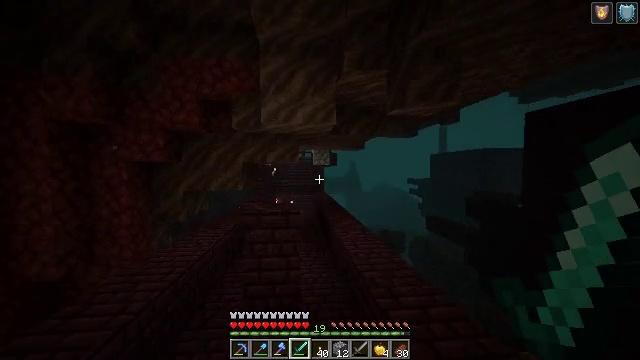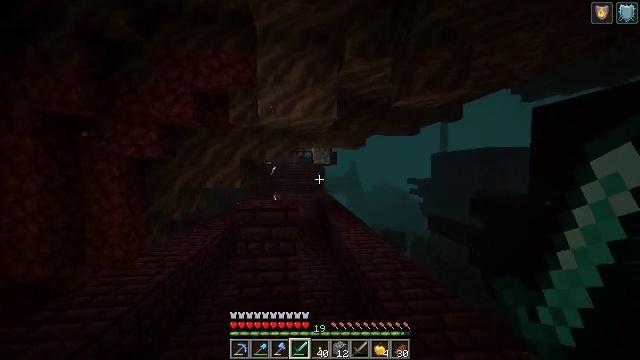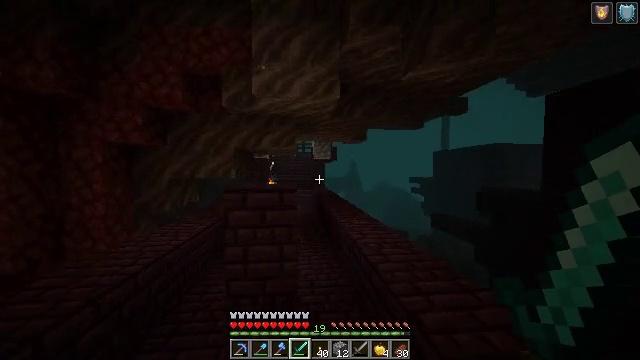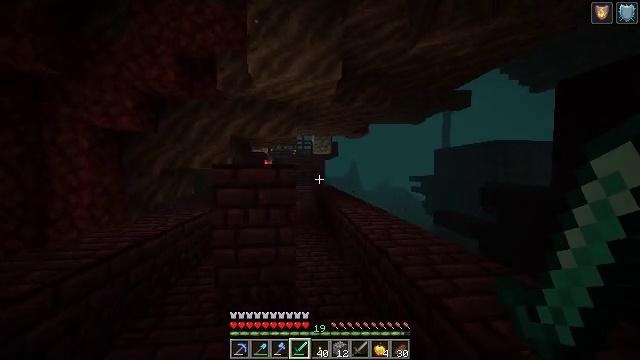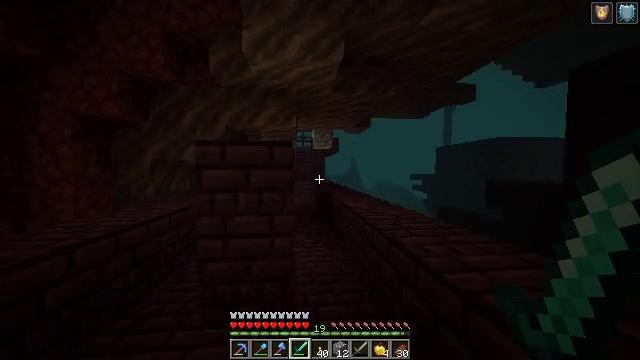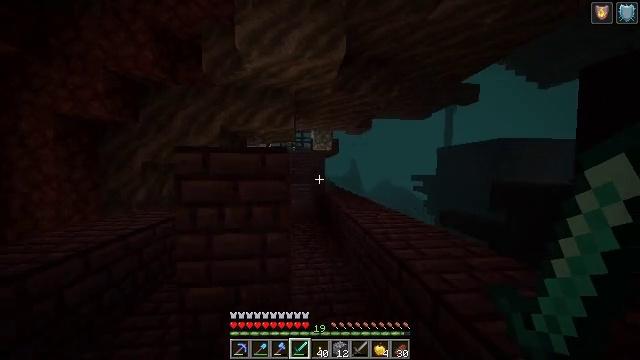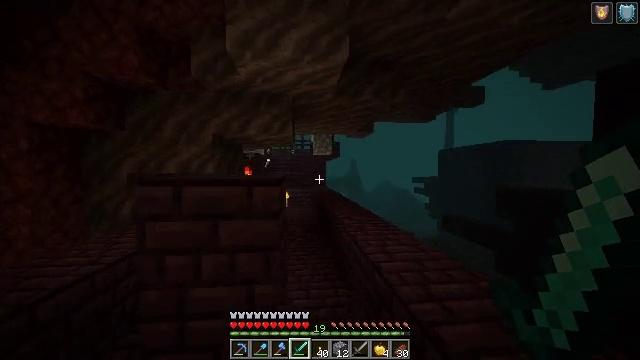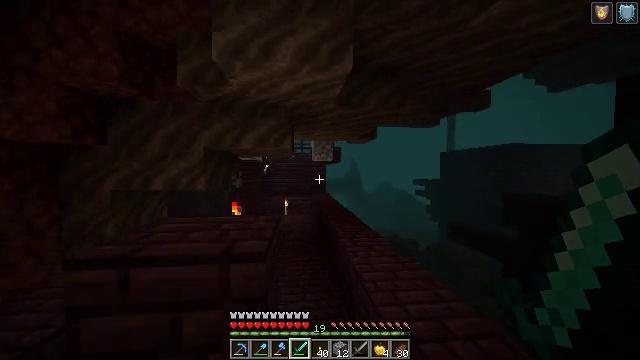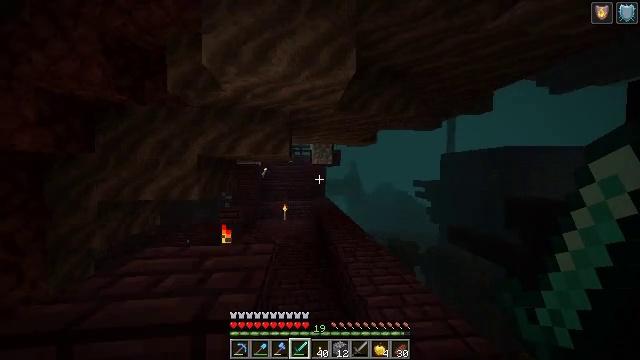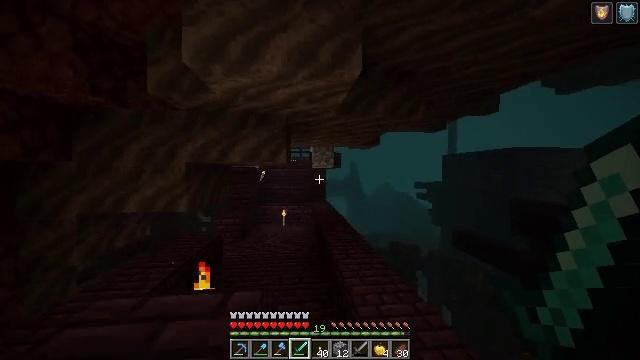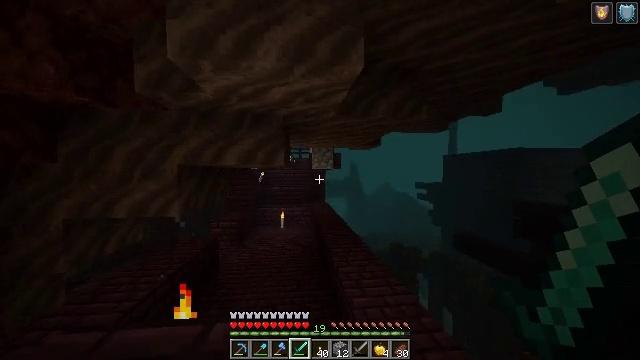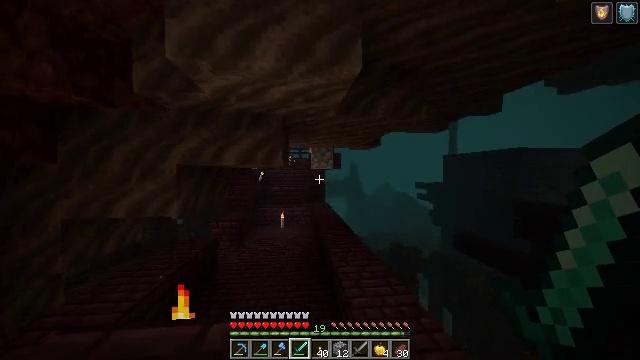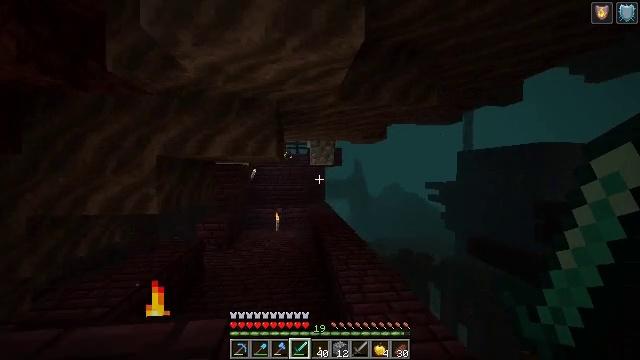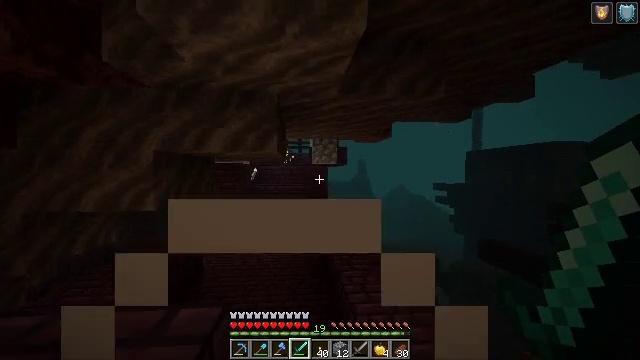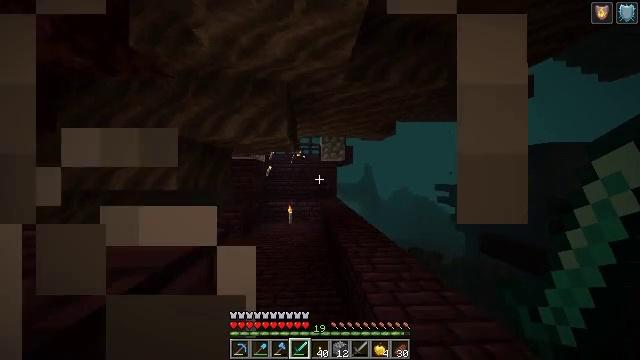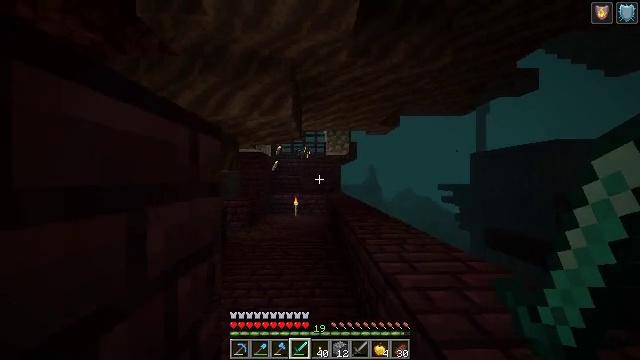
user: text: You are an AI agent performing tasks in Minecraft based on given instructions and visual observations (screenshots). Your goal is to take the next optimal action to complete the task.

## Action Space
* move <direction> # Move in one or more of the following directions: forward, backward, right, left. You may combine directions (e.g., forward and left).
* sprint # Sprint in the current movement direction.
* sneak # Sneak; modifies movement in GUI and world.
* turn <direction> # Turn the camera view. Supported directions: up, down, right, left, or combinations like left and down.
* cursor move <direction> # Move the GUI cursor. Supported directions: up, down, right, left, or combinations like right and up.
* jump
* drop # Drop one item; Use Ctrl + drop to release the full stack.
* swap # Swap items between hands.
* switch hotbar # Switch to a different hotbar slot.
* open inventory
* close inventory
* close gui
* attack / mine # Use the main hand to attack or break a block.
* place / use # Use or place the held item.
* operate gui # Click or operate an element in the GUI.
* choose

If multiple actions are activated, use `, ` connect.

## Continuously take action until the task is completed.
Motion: motion action
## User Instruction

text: Gather nether brick fence pieces for building.
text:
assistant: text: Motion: move forward, sprint, jump
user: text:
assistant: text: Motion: move forward, sprint, jump
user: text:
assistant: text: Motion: move forward, sprint, jump
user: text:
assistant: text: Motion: move forward, sprint, jump
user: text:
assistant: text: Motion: move forward, sprint, jump
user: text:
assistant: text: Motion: move forward, sprint, jump
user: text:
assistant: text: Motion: move forward, sprint, jump
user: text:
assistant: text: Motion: move forward, sprint, jump
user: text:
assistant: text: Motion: move forward, sprint, jump
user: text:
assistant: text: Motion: move forward, sprint, jump
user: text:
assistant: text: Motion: move forward, sprint, jump
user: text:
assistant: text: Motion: move forward, sprint, jump
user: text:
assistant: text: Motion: move forward, sprint, jump
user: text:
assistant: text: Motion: move forward, sprint, turn left, jump
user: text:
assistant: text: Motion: move forward, sprint, turn left, jump
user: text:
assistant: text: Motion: move forward, sprint, jump
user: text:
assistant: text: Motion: move forward, sprint, jump
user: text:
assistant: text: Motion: move forward, sprint, jump
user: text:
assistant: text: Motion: move forward, sprint, jump
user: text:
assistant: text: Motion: move forward, sprint, jump
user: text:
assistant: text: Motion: move forward, sprint, jump
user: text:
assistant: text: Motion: move forward, sprint, jump
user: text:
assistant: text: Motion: move forward, sprint, jump
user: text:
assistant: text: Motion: move forward, sprint, jump
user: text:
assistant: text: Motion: move forward, sprint, jump
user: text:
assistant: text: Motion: move forward, sprint, jump
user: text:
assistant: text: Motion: move forward, sprint, turn left, jump
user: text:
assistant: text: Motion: move forward, sprint, jump
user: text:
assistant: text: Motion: move forward, sprint, jump
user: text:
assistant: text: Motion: move forward, sprint, jump